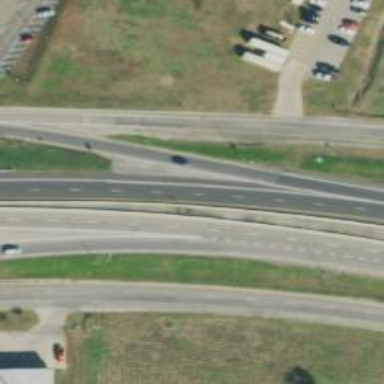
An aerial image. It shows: Trunk link highway.